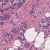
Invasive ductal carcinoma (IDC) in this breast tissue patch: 1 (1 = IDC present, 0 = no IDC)